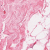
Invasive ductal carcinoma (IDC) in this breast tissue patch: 0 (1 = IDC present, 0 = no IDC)